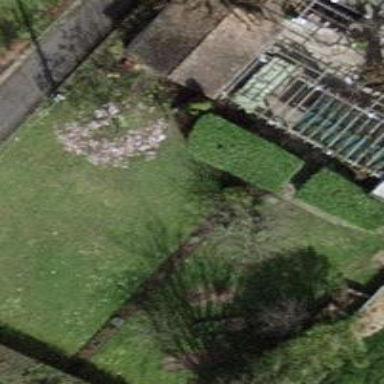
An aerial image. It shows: Garden that is leisure land.